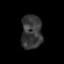
Tissue: skin
Cell type: T cells
Senescence score: 0.6868
Nuclear area (px): 698
Mean DAPI intensity: 54.085